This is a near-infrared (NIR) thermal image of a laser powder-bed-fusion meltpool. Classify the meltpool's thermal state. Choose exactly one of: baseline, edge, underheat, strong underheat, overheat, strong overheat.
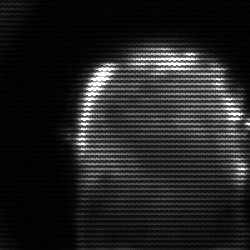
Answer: baseline